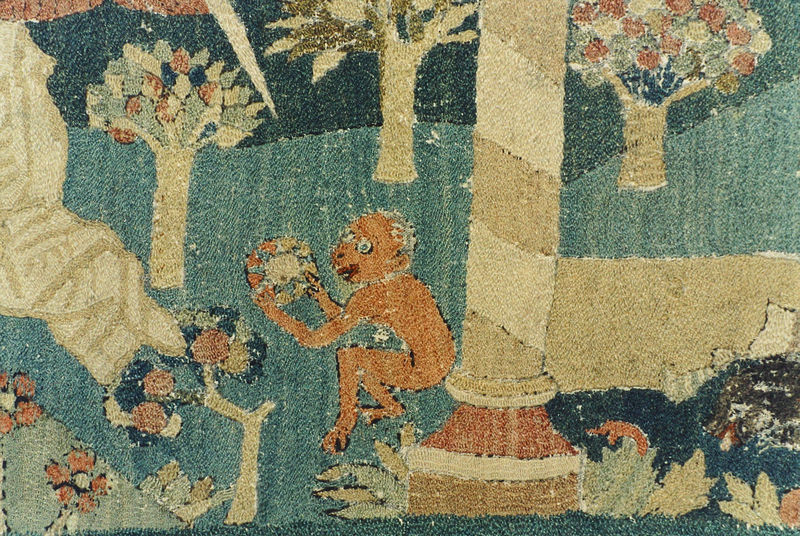
Titel: Bildvita Maria Magdalenas
Standort: Erfurt, Ursulinenkloster (EU - D - Thüringen)
Schlagwörter: baum, blau, gemälde, hand, haut, bäume, grün, blume, blumen, braun, mund, säule, blüten, muster, teppich, arm, hände, auge, stickerei, affe, früchte, apfel, äpfel, essen, homme, vert, palme, eva, schlange, kranz, rouge, urwald, indien, arbre, paysage, orange, wandbehang, gewebt, fleur, weberei, bleu, colonne, broderie, dschungel, beige, schöpfung, tapisserie, artisanat, fil, arts and crafts